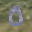
Label: 0